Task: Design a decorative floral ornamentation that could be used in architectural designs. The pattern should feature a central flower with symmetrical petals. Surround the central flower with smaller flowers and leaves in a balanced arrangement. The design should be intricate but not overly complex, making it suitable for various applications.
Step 1523:
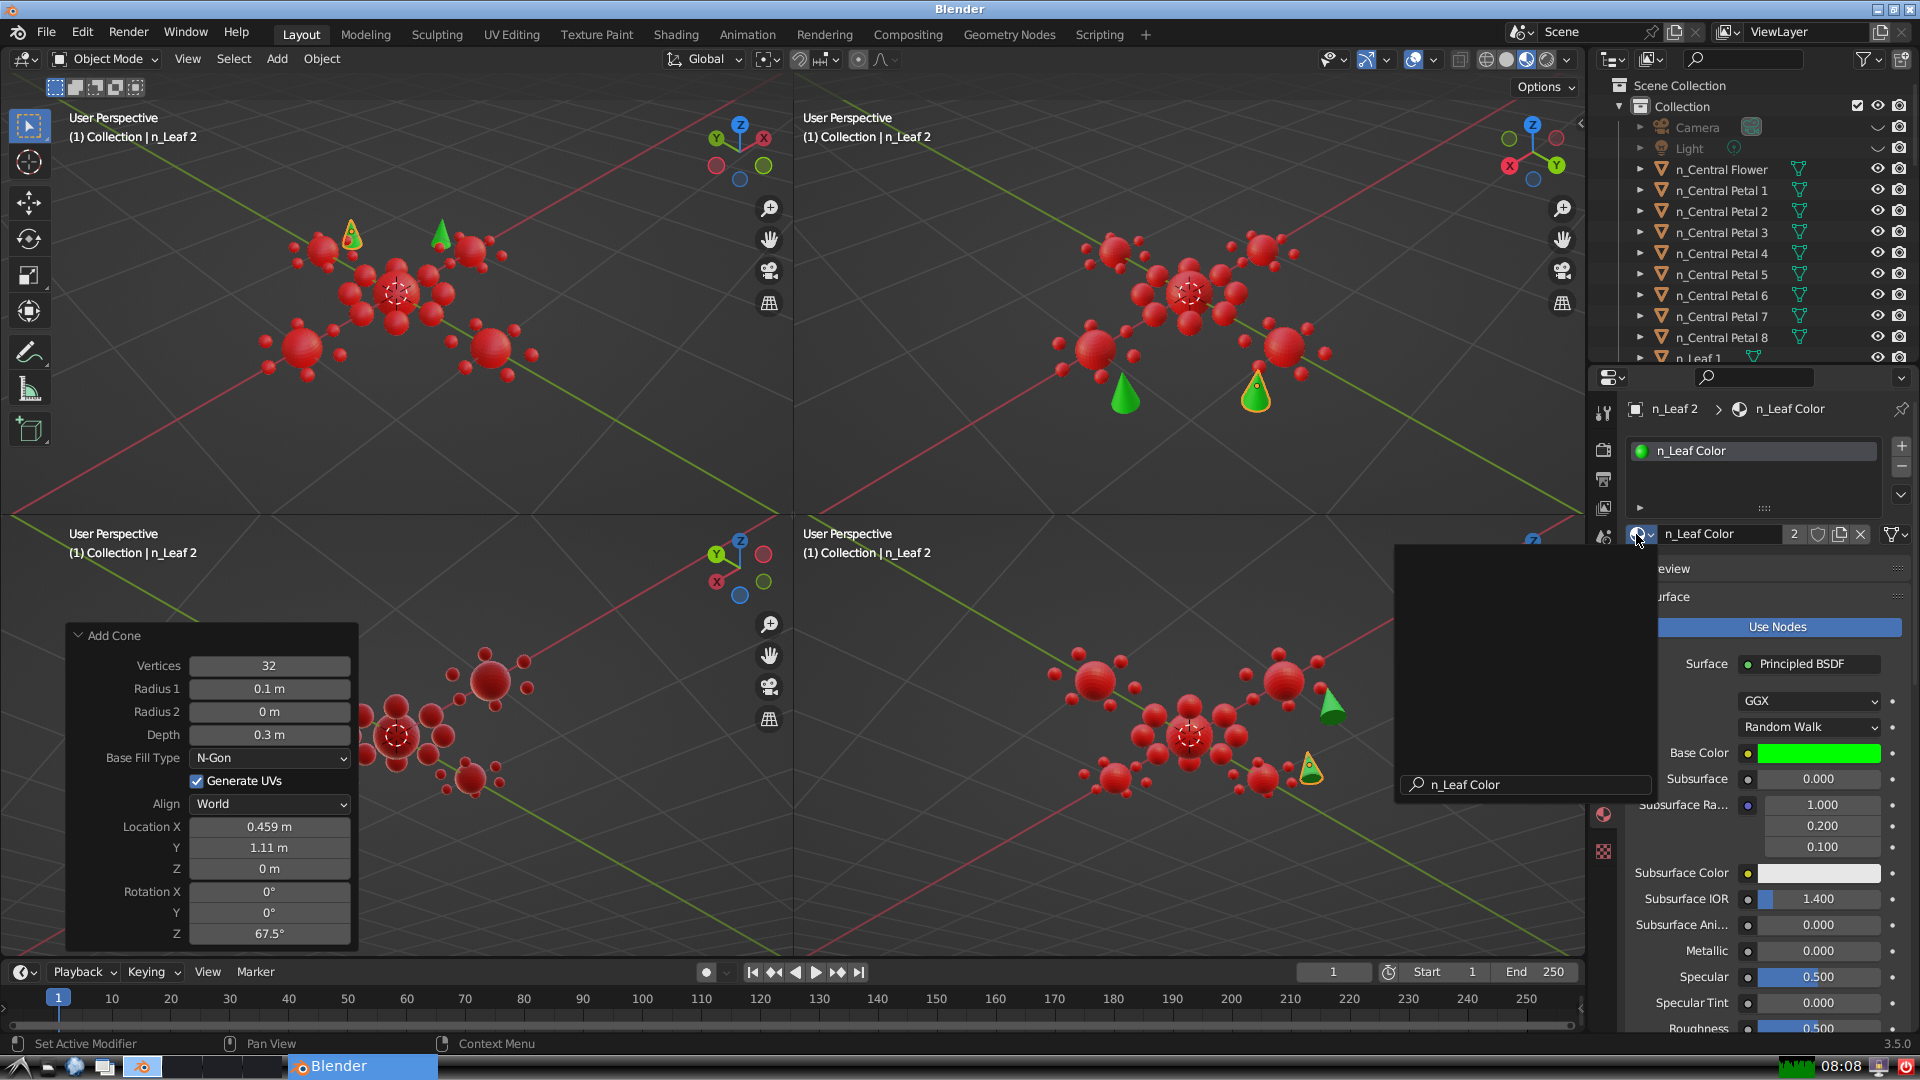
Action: {"mouse_move": [278, 58]}